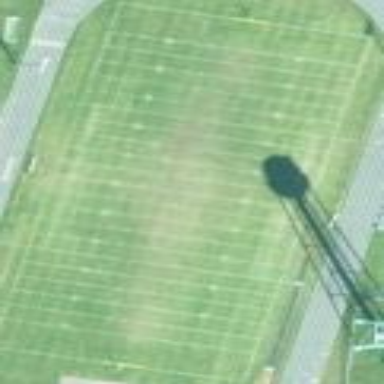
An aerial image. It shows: American football pitch.